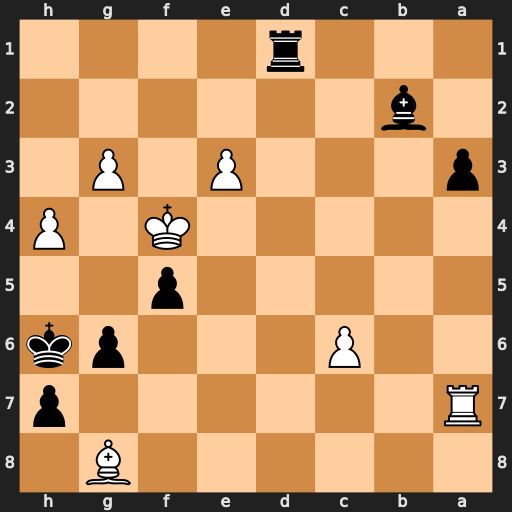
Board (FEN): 6B1/R6p/2P3pk/5p2/5K1P/p3P1P1/1b6/3r4
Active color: b
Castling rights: -
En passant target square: -
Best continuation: Rf1#